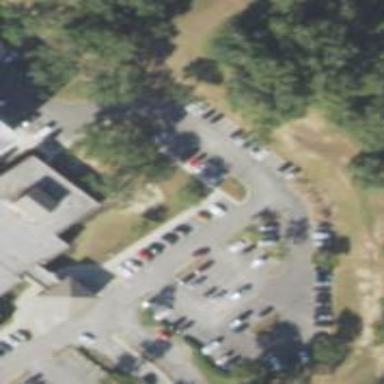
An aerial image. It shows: Parking space is available.